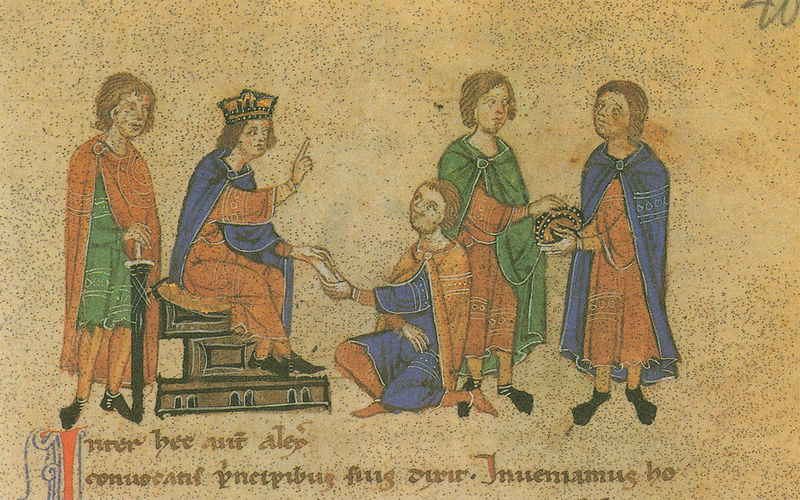
Titel: Alexanderroman
Institution: Leipzig, Stadtbibliothek
Schlagwörter: blau, umhang, grün, menschen, sitzen, braun, finger, kleid, männer, nase, reden, stuhl, zeichnung, rot, diener, bild, hände, haare, mantel, reich, gewänder, krone, handel, schrift, papier, sitz, schuhe, vergilbt, gefolge, kaiser, könig, thron, zeigefinger, punkte, buch, geben, seite, schwert, text, knien, mäntel, herrscher, tron, buchseite, pergament, brief, mittelalter, segnung, umhänge, schriftrolle, balu, gesandter, bote, gabe, handschrift, sorge, lehre, botschaft, latein, auftrag, buchmalerei, majuskel, manuskript, fibeln, minuskel, warnen, heiliher, nkien, blau#grün